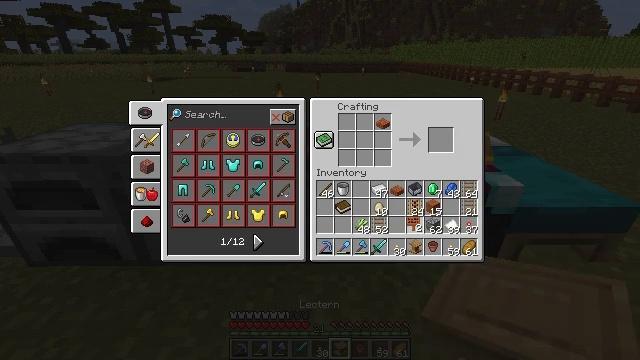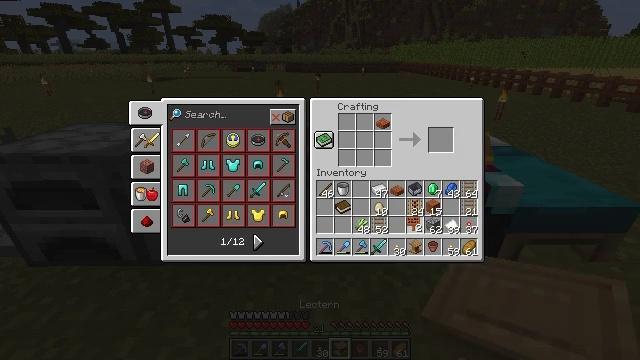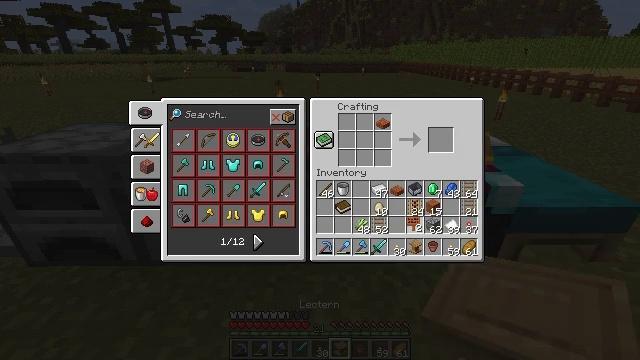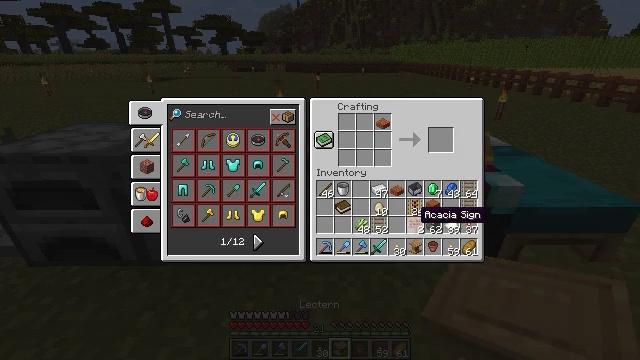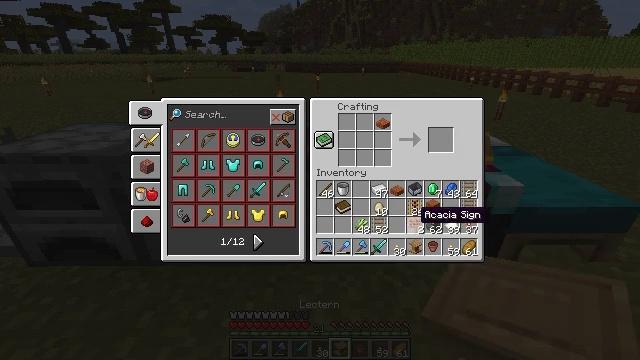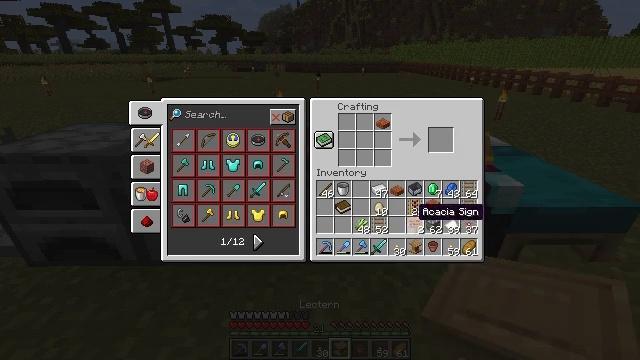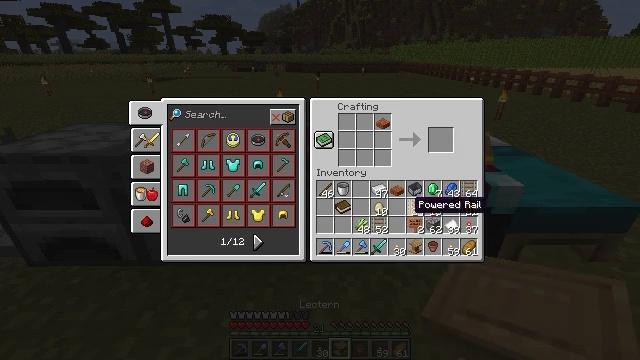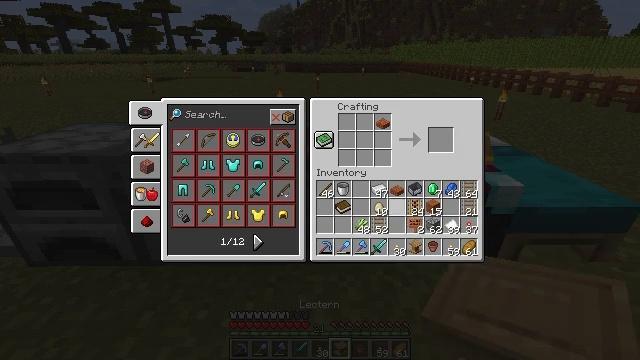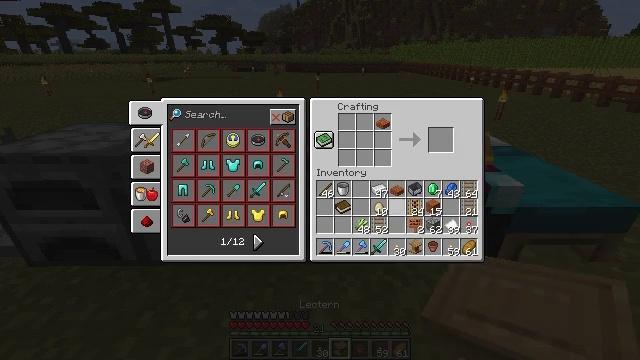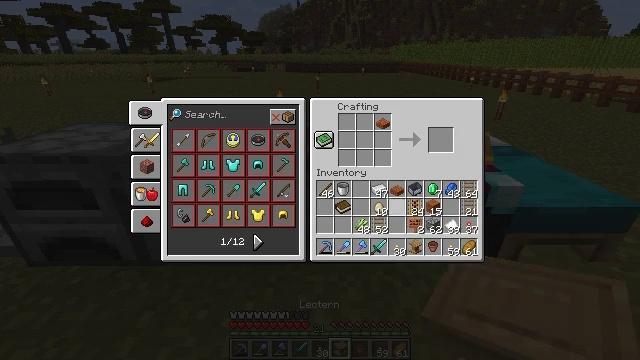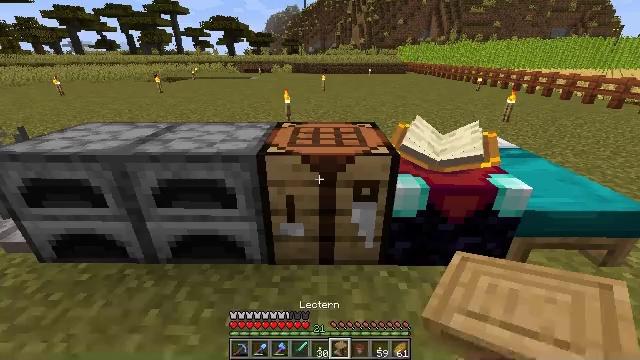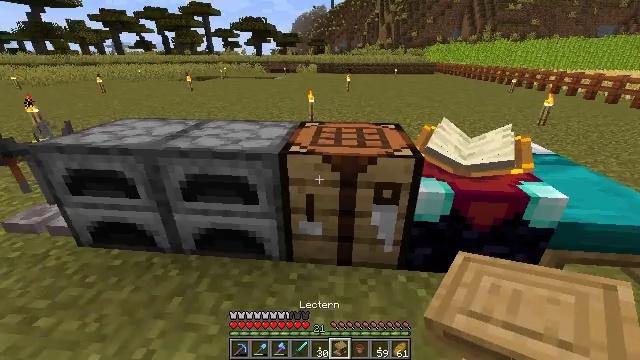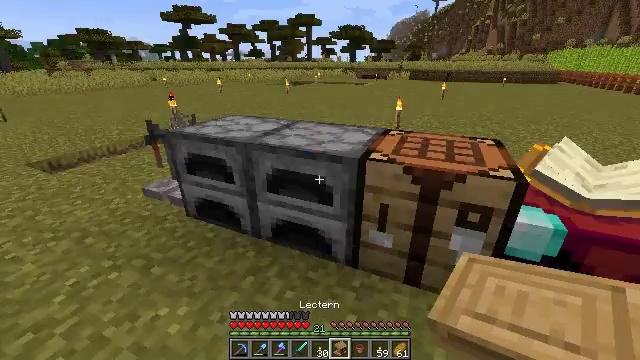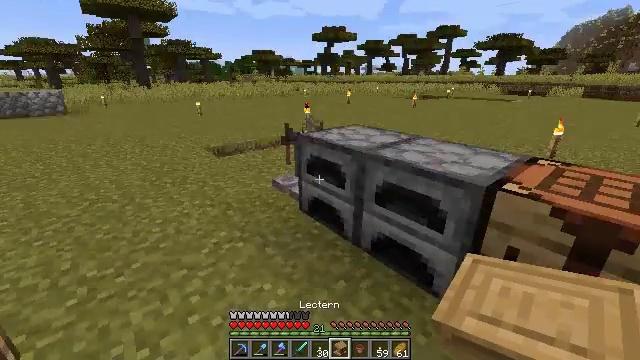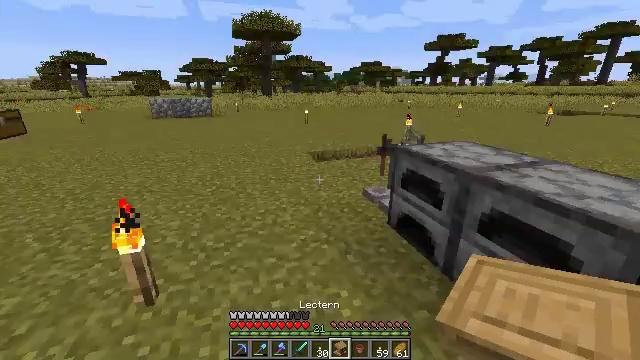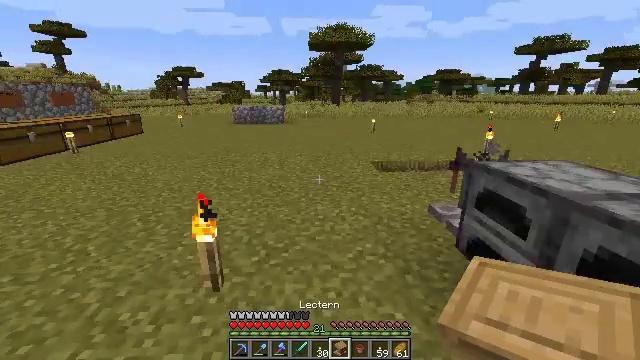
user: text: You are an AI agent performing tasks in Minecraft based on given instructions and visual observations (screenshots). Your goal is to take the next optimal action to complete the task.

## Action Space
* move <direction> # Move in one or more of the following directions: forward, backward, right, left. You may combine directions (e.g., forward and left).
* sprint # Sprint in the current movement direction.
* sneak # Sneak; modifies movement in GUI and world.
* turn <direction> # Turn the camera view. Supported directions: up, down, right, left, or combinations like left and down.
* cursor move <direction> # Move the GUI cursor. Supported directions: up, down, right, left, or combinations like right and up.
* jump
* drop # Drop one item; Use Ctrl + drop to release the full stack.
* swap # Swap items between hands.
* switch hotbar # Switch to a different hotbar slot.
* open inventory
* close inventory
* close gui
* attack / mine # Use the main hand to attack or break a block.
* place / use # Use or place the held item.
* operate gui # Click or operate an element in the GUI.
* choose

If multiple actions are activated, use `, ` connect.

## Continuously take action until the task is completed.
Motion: motion action
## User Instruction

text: Break the sugar cane.
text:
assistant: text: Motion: operate gui
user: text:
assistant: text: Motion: operate gui
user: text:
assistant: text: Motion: no_op
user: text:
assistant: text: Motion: no_op
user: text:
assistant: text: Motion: no_op
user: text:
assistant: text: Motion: cursor move up
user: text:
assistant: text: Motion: cursor move up
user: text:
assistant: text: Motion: no_op
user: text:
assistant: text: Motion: no_op
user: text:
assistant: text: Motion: cursor move left
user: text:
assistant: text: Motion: turn left, close gui
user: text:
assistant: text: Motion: turn left and up
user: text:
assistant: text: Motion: turn left and up
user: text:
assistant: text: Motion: turn left and up
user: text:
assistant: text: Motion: move forward, turn left and up
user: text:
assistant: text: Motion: move forward, turn left and up
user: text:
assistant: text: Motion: move forward, turn left and up
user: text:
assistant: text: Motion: move forward, turn up
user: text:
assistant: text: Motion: move forward, turn right
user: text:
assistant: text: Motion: move forward
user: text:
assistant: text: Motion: move forward
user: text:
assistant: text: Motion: move forward
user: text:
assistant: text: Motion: move forward
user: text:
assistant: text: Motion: move forward, turn left
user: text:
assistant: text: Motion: move forward, turn left
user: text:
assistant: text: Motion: move forward, turn left and down
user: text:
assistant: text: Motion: move forward, turn left
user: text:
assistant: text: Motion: move forward
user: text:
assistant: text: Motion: move forward
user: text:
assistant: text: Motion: move forward